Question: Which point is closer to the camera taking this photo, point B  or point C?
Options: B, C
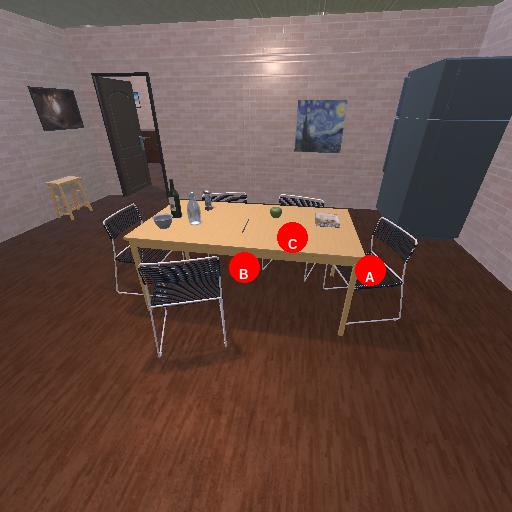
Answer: B